Question: I am new to python or coding , so please be patient with my question,
So here's my busy XML
'''
<?xml version="1.0" encoding="utf-8"?>
<Total>
<ID>999</ID>
<Response>
<Detail>
<Nix>
<Check>pass</Check>
</Nix>
<MaxSegment>
<Status>V</Status>
<Input>
<Name>
<First>jack</First>
<Last>smiths</Last>
</Name>
<Address>
<StreetAddress1>100 rodeo dr</StreetAddress1>
<City>long beach</City>
<State>ca</State>
<ZipCode>90802</ZipCode>
</Address>
<DriverLicense>
<Number>123456789</Number>
<State>ca</State>
</DriverLicense>
<Contact>
<Email>x@me.com</Email>
<Phones>
<Home><PHONE></Home>
<Work><PHONE></Work>
</Phones>
</Contact>
</Input>
<Type>Regular</Type>
</MaxSegment>
</Detail>
</Response>
</Total>
'''
what I am trying to do is extract these value into nice and clean table below :

Here's my code so far.. but I couldn't figure it out how to get the subchild :
'''
import os
os.chdir('d:/py/xml/')
import xml.etree.ElementTree as ET
tree = ET.parse('xxml.xml')
root=tree.getroot()
x = root.tag
y = root.attrib
print(x,y)
#---PRINT ALL NODES---
for child in root:
print(child.tag, child.attrib)
'''
Thank you in advance !
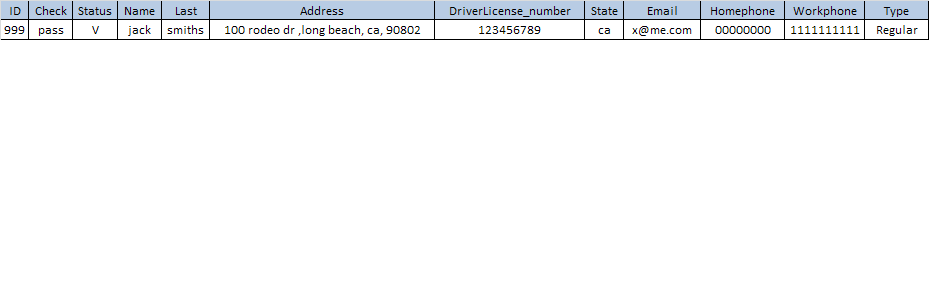
Answer: You could create a dictionary that maps the column names to xpath expressions that extract corresponding values e.g.:
'''
xpath = {
"ID": "/Total/ID/text()",
"Check": "/Total/Response/Detail/Nix/Check/text()", # or "//Check/text()"
}
'''
To populate the table row:
'''
row = {name: tree.xpath(path) for name, path in xpath.items()}
'''
The above assumes that you use <URL> e.g.:
'''
xpath = {
"ID": ".//ID",
"Check": ".//Check",
}
row = {name: tree.findtext(path) for name, path in xpath.items()}
'''
To print all text with corresponding tag names:
'''
import xml.etree.cElementTree as etree
for _, el in etree.iterparse("xxm.xml"):
if el.text and not el: # leaf element with text
print el.tag, el.text
'''
If column names differ from tag names (as in your case) then the last example is not enough to build the table.